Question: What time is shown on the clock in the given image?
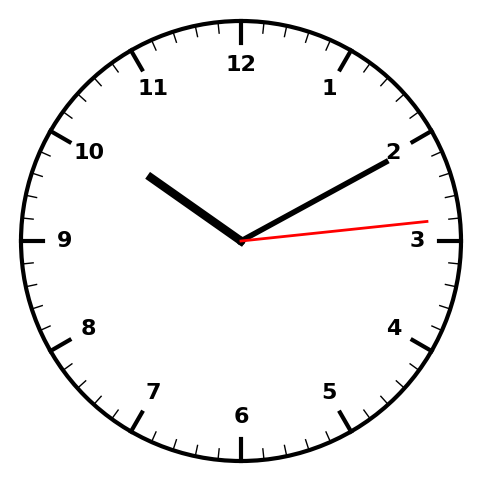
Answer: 10:10:14